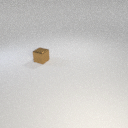
small brown metal cube